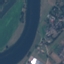
Land use / land cover class: River